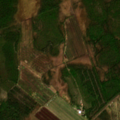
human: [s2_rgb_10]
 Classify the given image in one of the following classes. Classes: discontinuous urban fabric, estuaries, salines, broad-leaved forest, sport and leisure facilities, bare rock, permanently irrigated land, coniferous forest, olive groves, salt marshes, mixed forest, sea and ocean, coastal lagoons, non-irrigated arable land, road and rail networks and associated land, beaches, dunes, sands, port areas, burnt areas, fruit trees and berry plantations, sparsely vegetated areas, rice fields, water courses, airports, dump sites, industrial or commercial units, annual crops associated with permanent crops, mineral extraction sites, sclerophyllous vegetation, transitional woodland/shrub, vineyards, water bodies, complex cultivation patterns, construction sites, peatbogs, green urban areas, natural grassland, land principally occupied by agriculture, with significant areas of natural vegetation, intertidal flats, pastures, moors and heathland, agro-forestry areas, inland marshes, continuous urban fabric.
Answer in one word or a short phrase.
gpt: non-irrigated arable land, coniferous forest, mixed forest, peatbogs